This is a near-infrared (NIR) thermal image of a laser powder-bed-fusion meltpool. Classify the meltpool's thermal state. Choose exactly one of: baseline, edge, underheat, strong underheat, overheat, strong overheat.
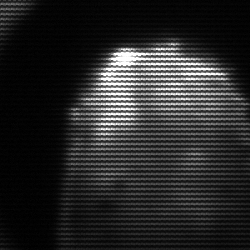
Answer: strong underheat